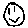
Label: smiley face